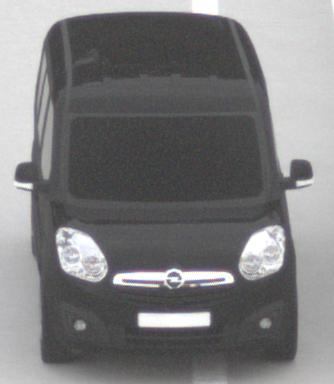
Make: Opel
Model: Combo Combi L1H1 1.4
Detailed model: Combo (D) Combi
Model produced from: 2012/01
Model produced until: 2013/11
Doors: 5
Color: black
Road condition: dry road
Daytime: morning or afternoon
Contrast: low contrast